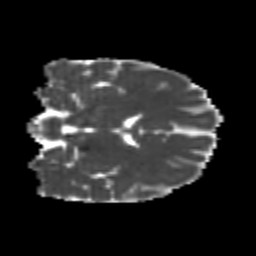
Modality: MD
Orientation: coronal
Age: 25
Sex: male
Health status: healthy
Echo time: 0.074 s